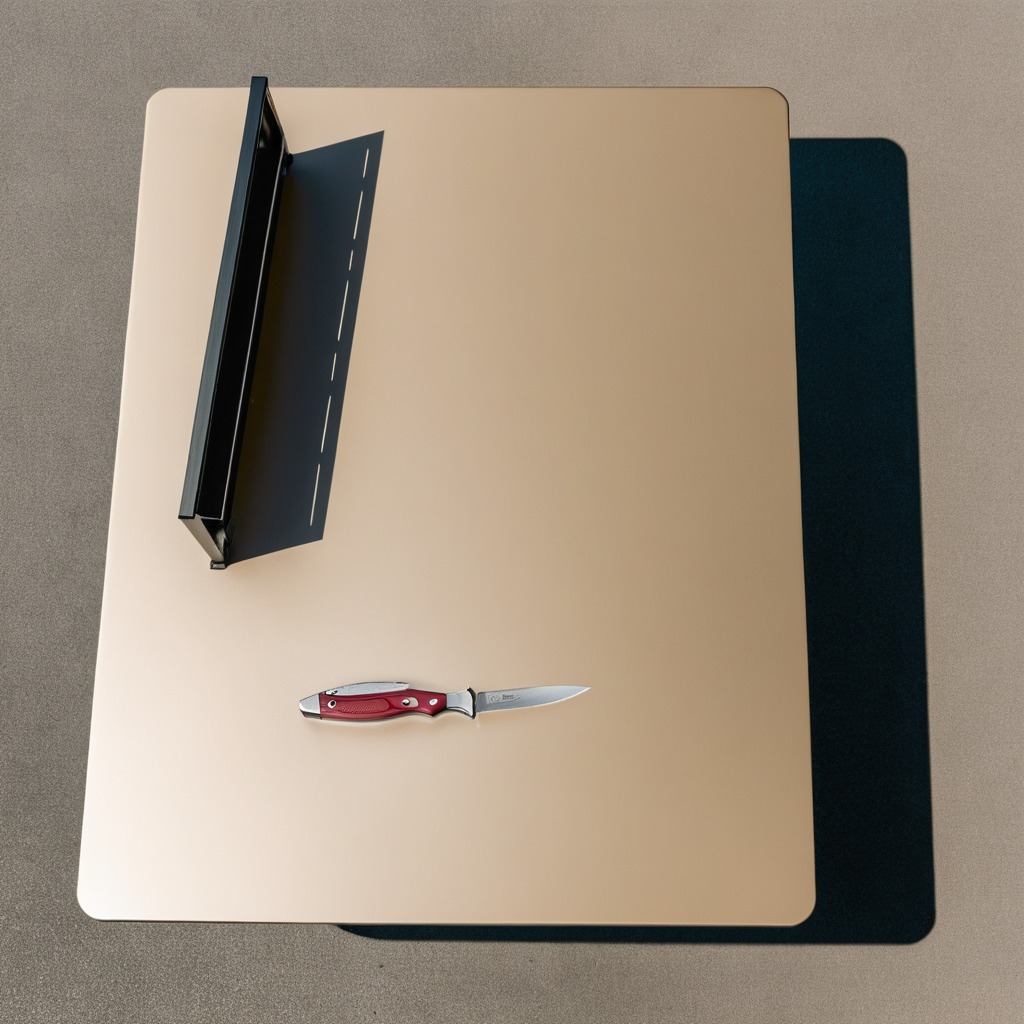
A utility knife lies on the table.